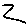
Label: zigzag